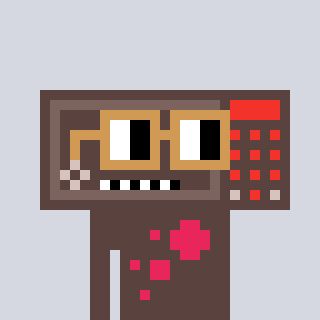
a pixel art character with square brown glasses, a wallsafe-shaped head and a darkbrown-colored body on a cool background